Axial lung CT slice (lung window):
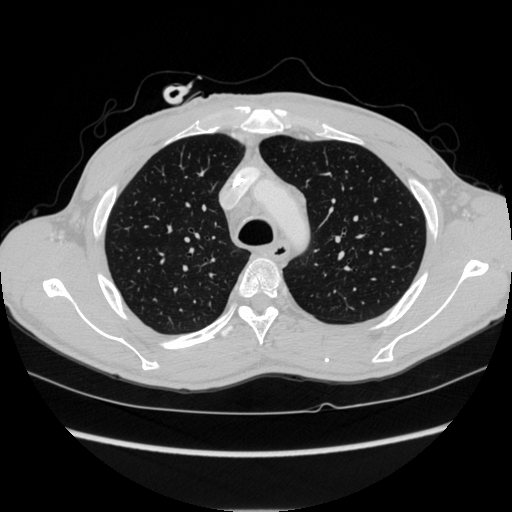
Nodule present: no